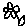
Label: flower